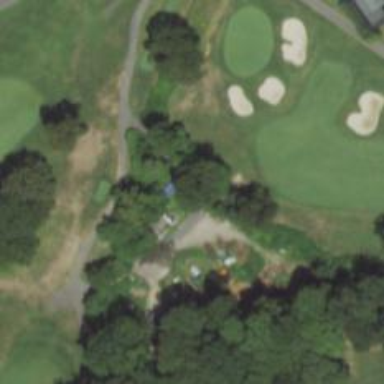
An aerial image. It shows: Path designated for golf carts.